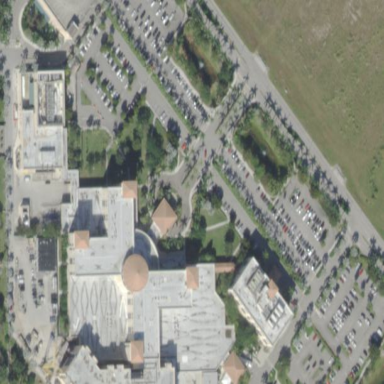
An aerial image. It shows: Healthcare facility identified as hospital.